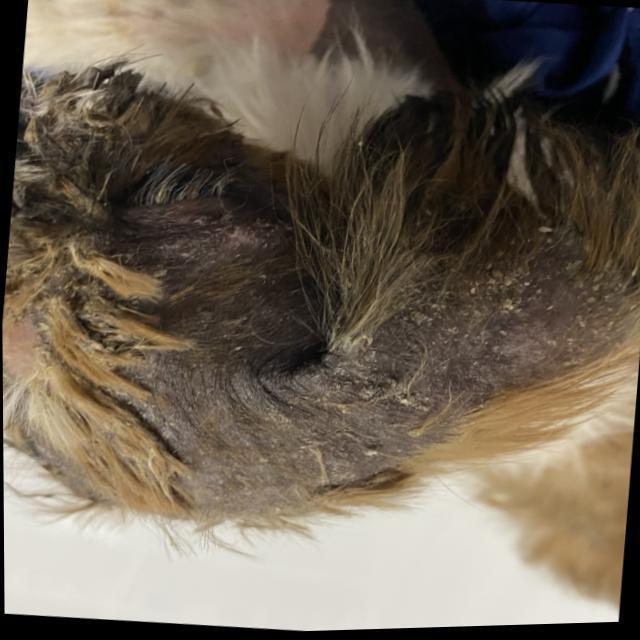
Canine demodicosis (Demodex mange) — caused by Demodex canis mites. Presents with alopecia, follicular papules, pustules, and comedones. Often localized on face and forelimbs.